Question: I am using clearRect on a HTML5 canvas to redraw a rectangle. When using floating point coordinates the clearRect leaves a border from my rectangle on the canvas.
The following code demonstrates the problem with the rectangle using integer coordinates being fully cleared while the one using floating point leaves a border.
'''
<html>
<head>
</head>
<body>
<script type="text/javascript" >
var canvas = document.createElement("canvas");
canvas.width = 100;
canvas.height = 100;
canvas.style.border = "1px solid";
document.body.appendChild(canvas);
var ctx = canvas.getContext("2d");
ctx.fillRect(20.1,20.1,30,30);
ctx.clearRect(20.1,20.1,30,30);
ctx.fillRect(50,50,30,30);
ctx.clearRect(50,50,30,30);
</script>
</body>
</html>
'''
The resulting canvas looks like this:

I can fix this by clearing a larger region, but that increases the risk of clearing and having to redraw adjacent shapes. This is for example suggested here: <URL>
I can fix it by using integer coordinates, but that is not an option in this application.
Are there other ways to make clearRect actually clear all of the drawn rectangle without clearing a larger region or using integer coordinates?
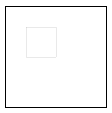
Answer: All points in canvas are in fact centered in their middle coordinates (0.5, 0.5).
If you want to draw a black line one pixel thick, you'll have to draw it with centered coordinates.
If you draw it on an integer boundary, you'll in fact draw a two pixel thick lines both with lower opacity, leading to a thicker line drawn in dark gray instead of black :
Here's a picture showing this, zoomed 3 times :

More generally, any coordinates off the 0.5 boundary will be drawn with an opacity proportional to its distance to mid point.
Here's a set of horizontal line segments starting on an integer boundary, then shifted 1/10th of a pixel every 20 pixels :

zoomed 4 times :

We can see that we really have a 1 pixel line only when centered.
For your issue, there's no way you 'partially' clear a pixel : pixel is the ultimate unit here, so since colors have already been mixed, you can only either clear whole pixel, or just attenuate its intensity (which is the result you see).
I can think of two solutions :
- rather than clearing, redraw everything except what you don't want any more. For this you have to handle some kind of scene graph, meaning : you need to have a collection of all the objects that needs drawing (held within an array for instance), and at draw time, you erase everything, redraw everything except the rectangle. - handle a bigger canvas behind the scene, that will have a higher resolution than the user canvas. This is were you draw, with better quality, and after drawing you copy it to the low-resolution user canvas.
Draw on 0.5 boundaries with integer sizes (width/height of your rect for instance). This main canvas might be 4 or 8 times bigger. The maximum size of the canvas is limited, so watch out for this if you target all browsers, they do not all allow the same max size (below 6400X6400 should be fine, but not sure about it). You can handle multiples backstage canvas to go beyond that limit, with a little bit of extra work.
(Rq for solution 2 : be sure to disable image smoothing before copying to avoid artifacts).
(( the fiddle for the drawings is here : jsbin.com/xucuxoxo/1/ ))
Edit : it is a good practice to translate the context from (0.5;0.5) right after you created it. Then you will always draw integer coordinates. This way, you ensure that all, say, 1 pixel thick line will actually be drawn one pixel thick. Test rounding with floor or ceil, and choose the one you prefer.